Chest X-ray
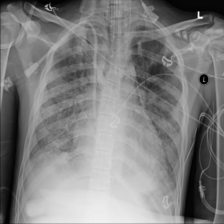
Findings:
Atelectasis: negative
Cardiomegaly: negative
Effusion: negative
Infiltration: positive
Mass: negative
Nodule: negative
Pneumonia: negative
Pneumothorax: negative
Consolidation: negative
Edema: negative
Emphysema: negative
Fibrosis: negative
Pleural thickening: negative
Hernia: negative